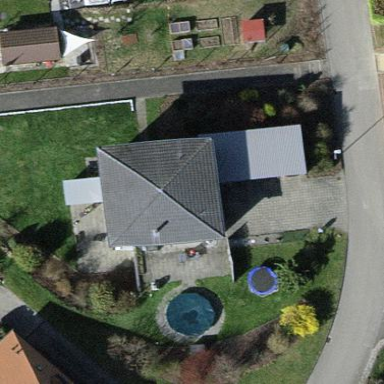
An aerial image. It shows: Detached building with pyramidal roof shape.